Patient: sex M, age 58
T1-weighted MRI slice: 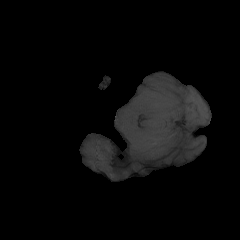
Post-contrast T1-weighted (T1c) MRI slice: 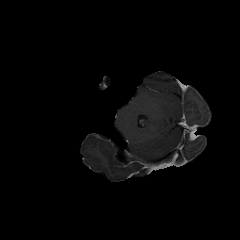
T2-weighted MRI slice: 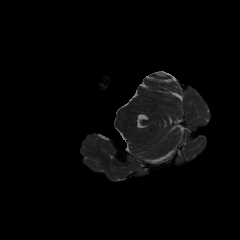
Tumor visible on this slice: no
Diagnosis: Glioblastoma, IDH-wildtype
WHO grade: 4